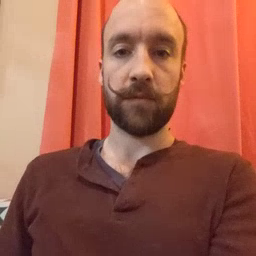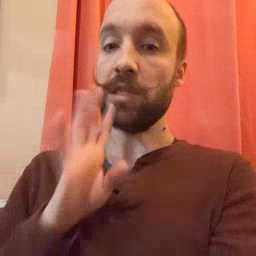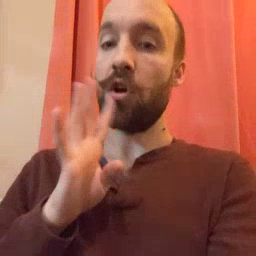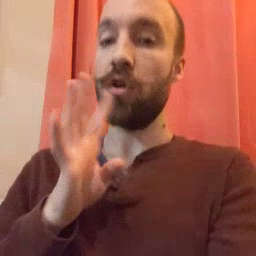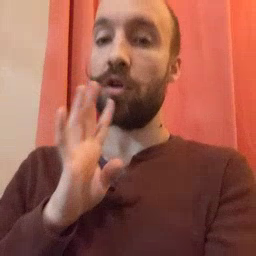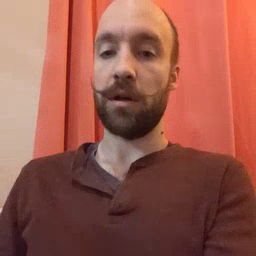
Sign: talk